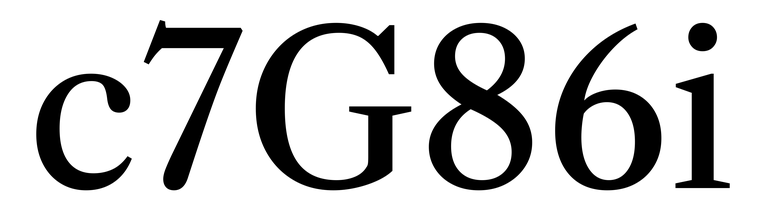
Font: LibreCaslonText_Regular